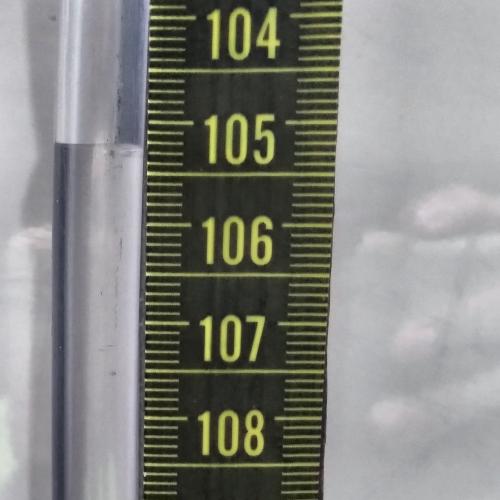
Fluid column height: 105.2 cm